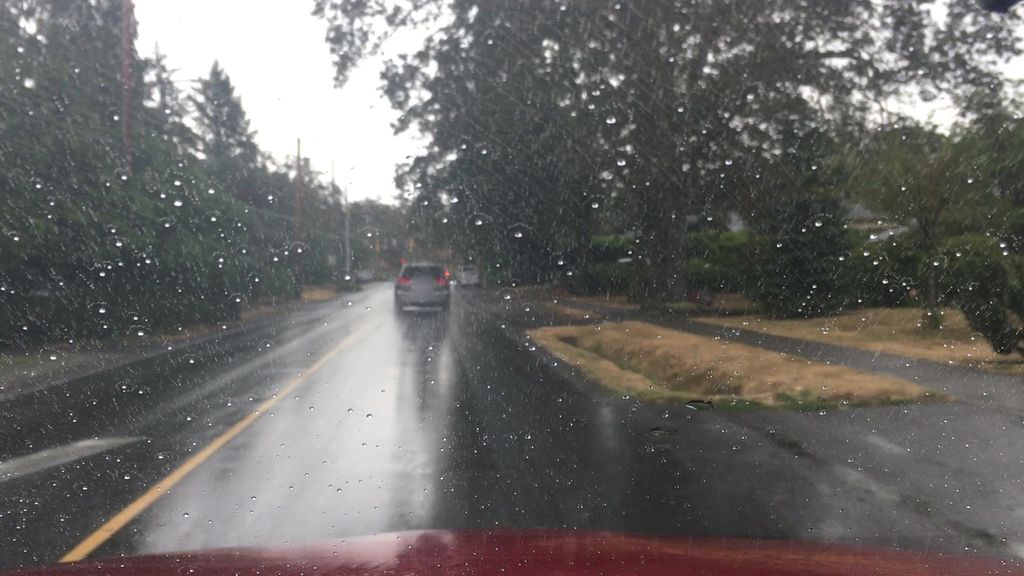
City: victoria